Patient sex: M
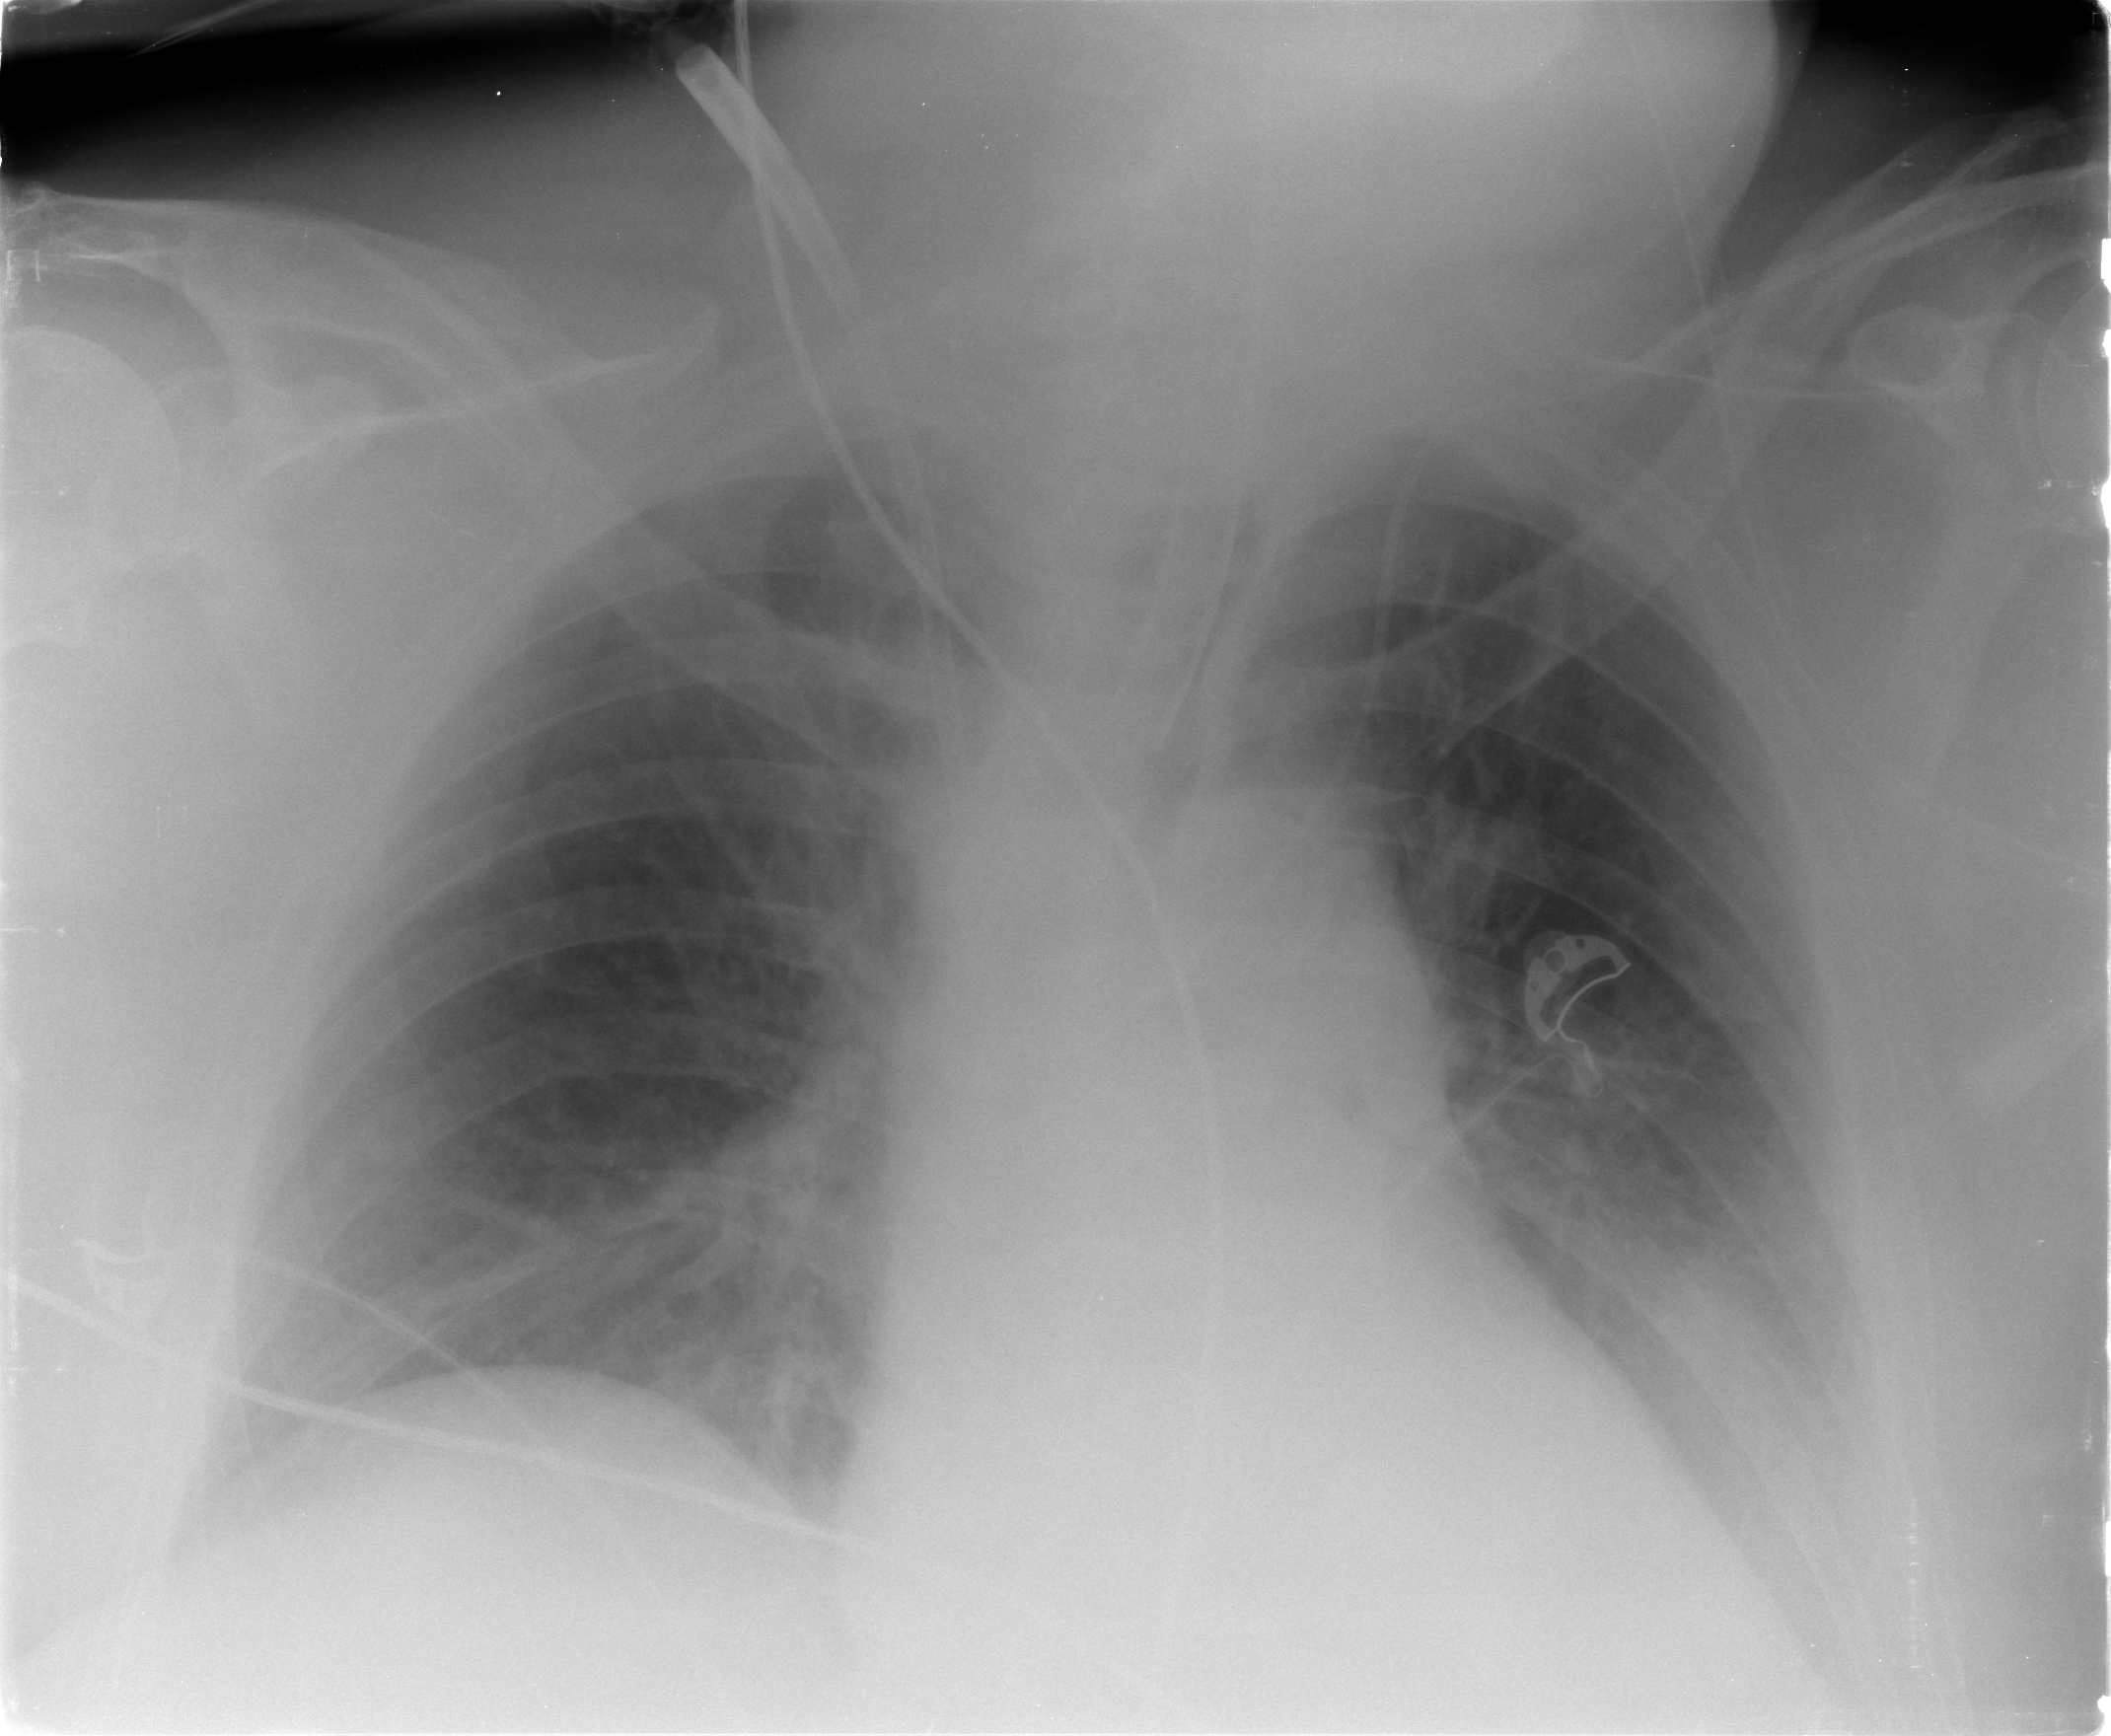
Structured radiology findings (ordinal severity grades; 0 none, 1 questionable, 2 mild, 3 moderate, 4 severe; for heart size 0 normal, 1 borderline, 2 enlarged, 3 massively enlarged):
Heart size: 0
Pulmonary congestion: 0
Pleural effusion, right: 0
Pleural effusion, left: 0
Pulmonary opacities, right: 0
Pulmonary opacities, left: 0
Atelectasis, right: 0
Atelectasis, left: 2